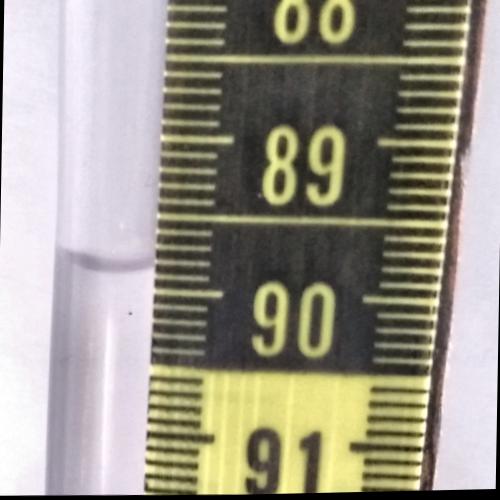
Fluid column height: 89.9 cm